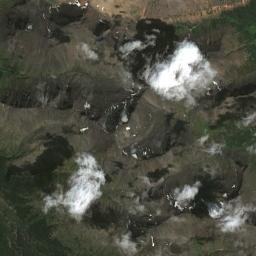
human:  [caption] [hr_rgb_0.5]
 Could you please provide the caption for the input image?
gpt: The cumulus clouds are located above the land covered by some vegetation while some ups and downs are on the land .

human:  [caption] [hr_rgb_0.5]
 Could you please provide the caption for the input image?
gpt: The white cloud is above bare and green land .

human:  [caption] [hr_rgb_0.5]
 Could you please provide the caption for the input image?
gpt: White clouds are in the air and clouds are cast on the green earth .

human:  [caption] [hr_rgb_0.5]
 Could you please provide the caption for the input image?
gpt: A white cloud floats above the forest and river .

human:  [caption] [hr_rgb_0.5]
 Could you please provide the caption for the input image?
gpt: A few pieces of white clouds over a mountain .